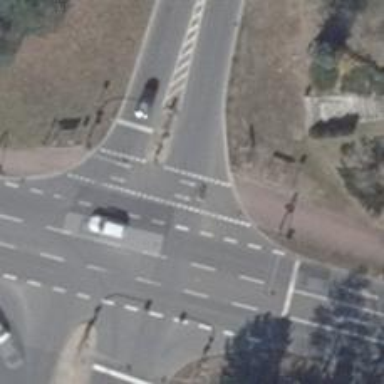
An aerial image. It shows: Footway with traffic signals at crossing.